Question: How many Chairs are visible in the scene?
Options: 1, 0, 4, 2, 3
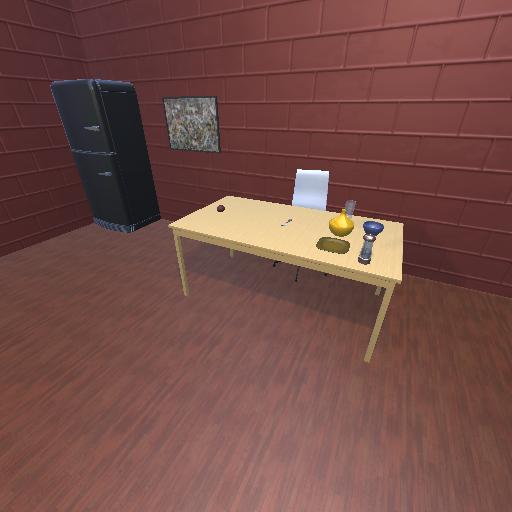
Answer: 1